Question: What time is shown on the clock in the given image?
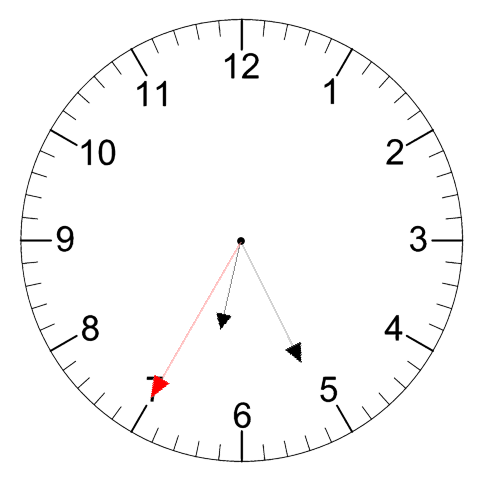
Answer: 06:25:35